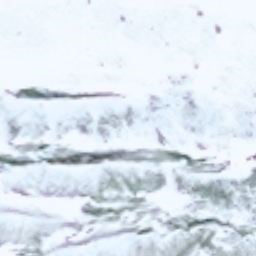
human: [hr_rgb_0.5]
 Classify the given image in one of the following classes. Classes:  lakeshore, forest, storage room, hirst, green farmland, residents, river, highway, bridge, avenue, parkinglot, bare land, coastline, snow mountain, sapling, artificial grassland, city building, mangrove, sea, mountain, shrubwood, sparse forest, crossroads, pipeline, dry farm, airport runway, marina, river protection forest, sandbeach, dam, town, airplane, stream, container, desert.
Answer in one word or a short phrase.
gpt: snow mountain